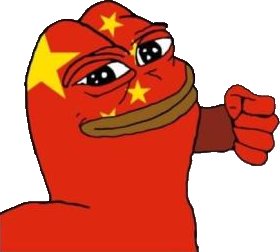
Label: 5_Pepe